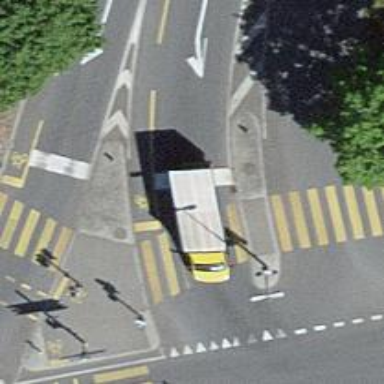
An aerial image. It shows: Road with traffic signals.